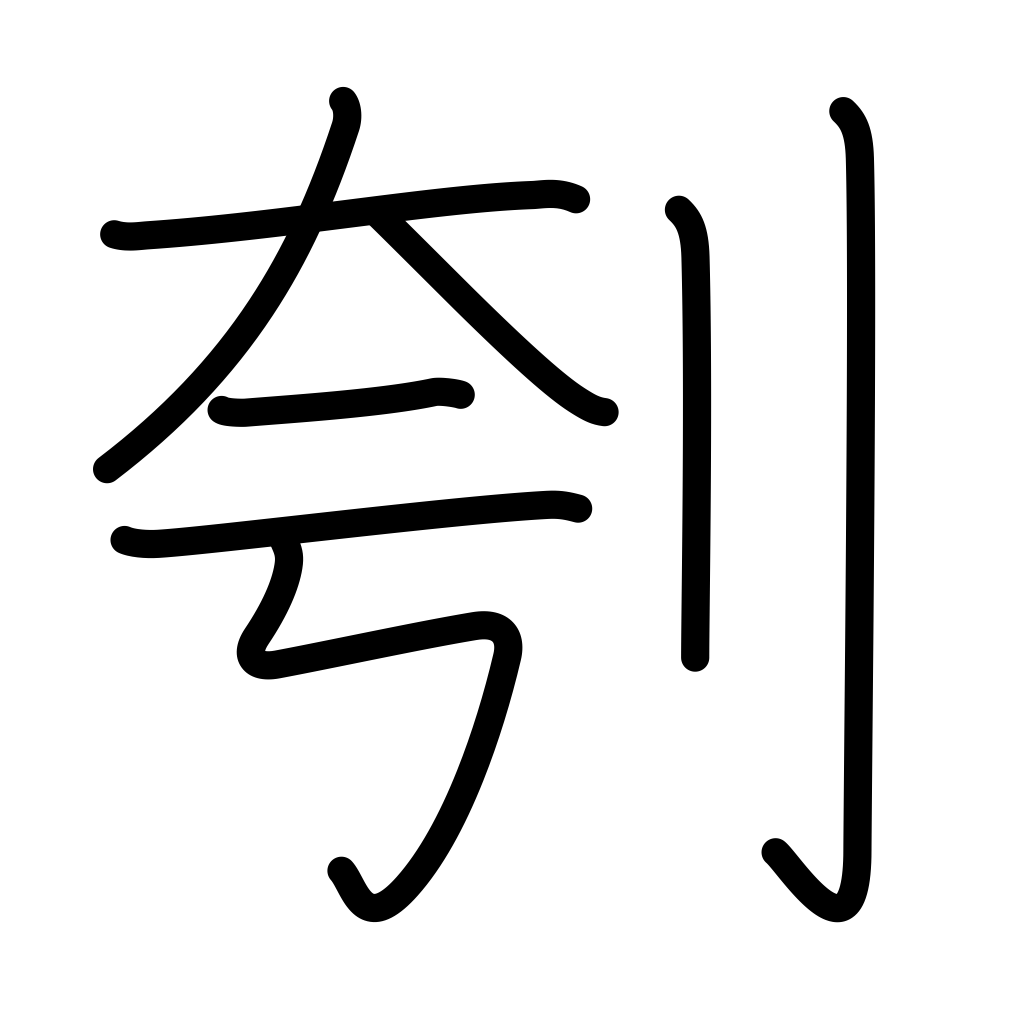
Meaning: clear, serene, cold